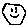
Label: hexagon